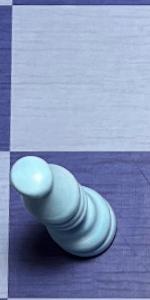
Label: Bishop_White